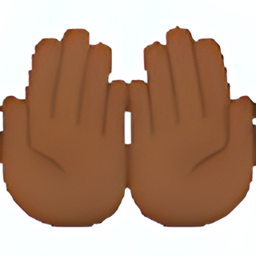
Name: palms up together
Emoji: 🤲🏾
Group: People & Body
Sub-group: hands